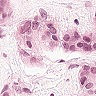
Metastatic tissue present: yes